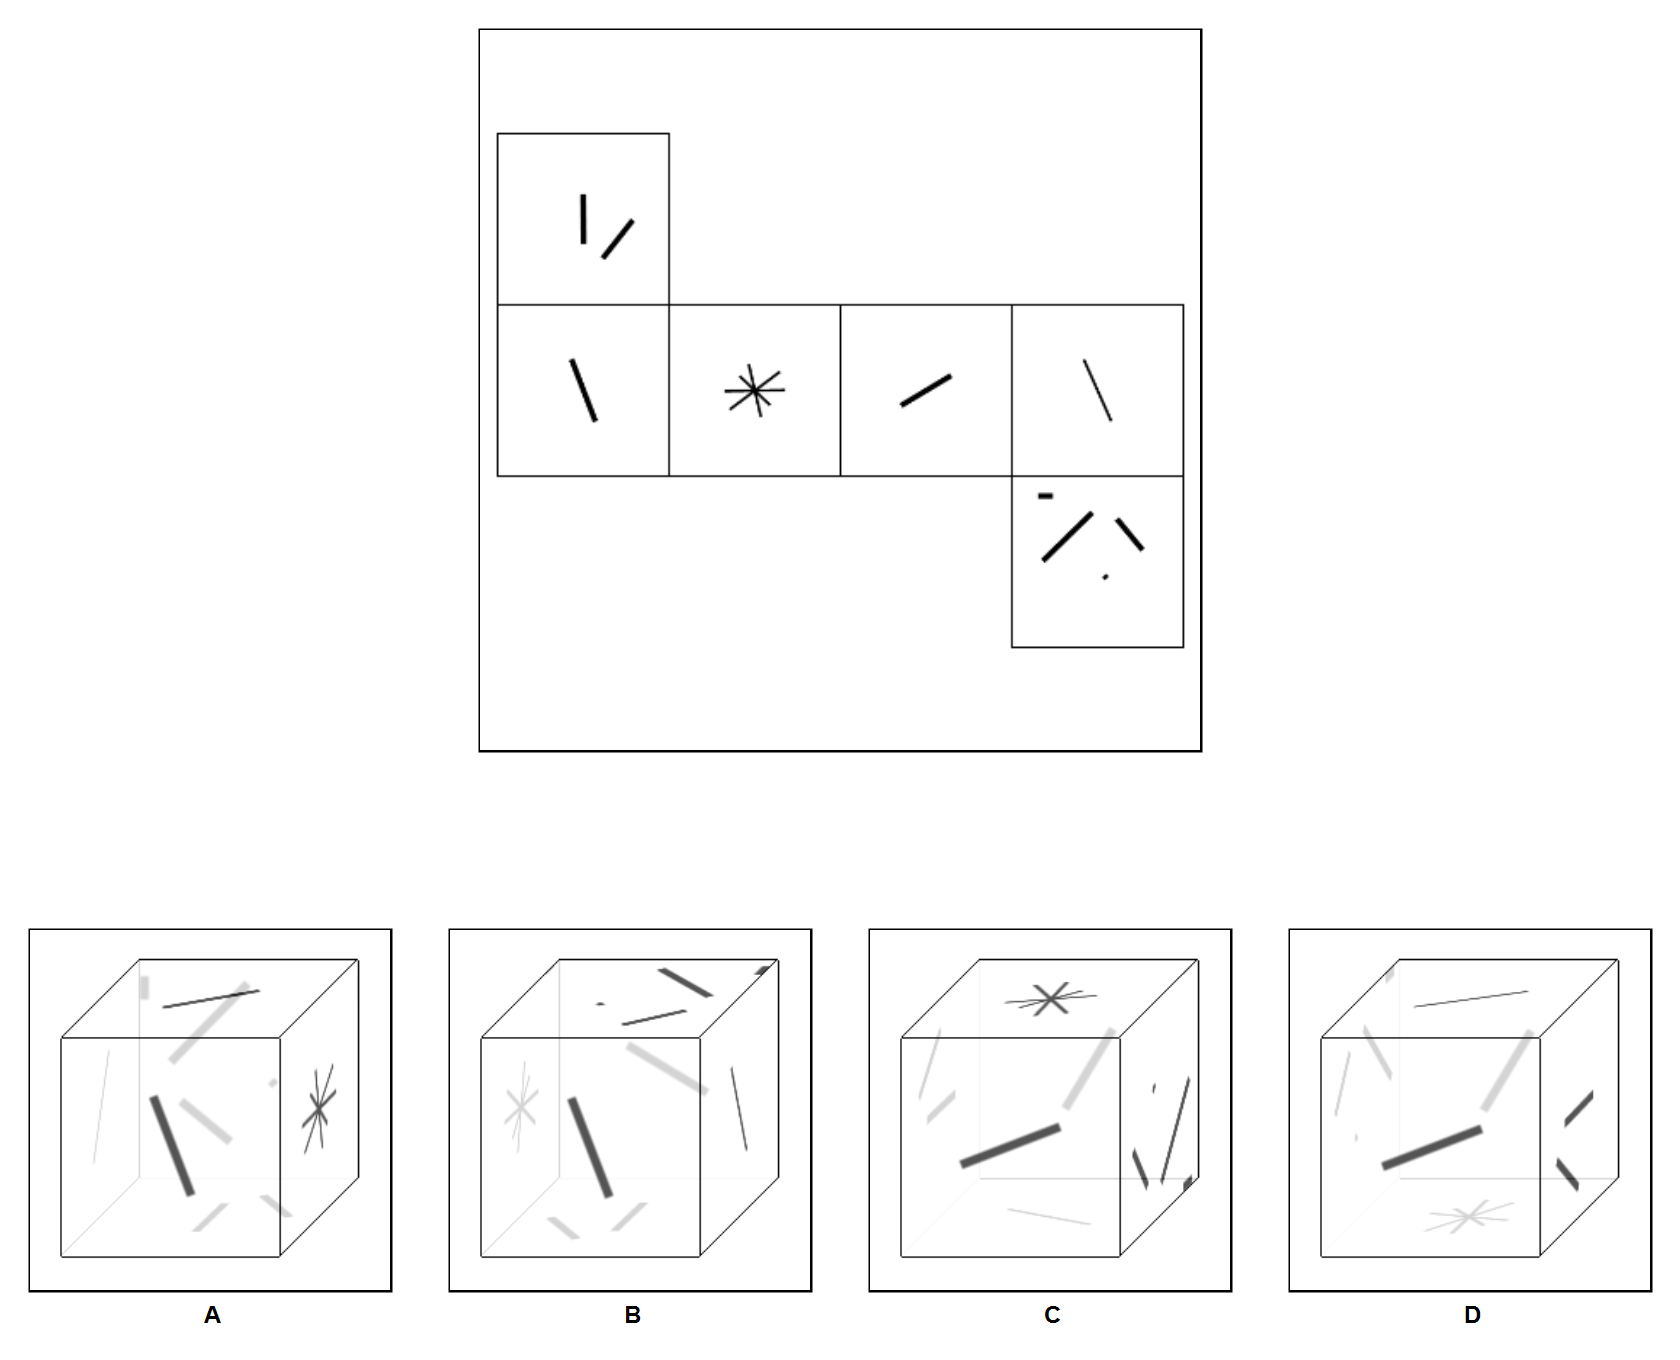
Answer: A